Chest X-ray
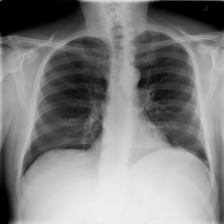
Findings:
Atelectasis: positive
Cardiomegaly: negative
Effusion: negative
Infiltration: negative
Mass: negative
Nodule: negative
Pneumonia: negative
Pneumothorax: negative
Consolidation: negative
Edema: negative
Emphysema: negative
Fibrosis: negative
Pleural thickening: negative
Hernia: negative